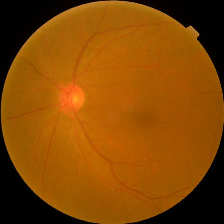
Diabetic retinopathy grade: No DR